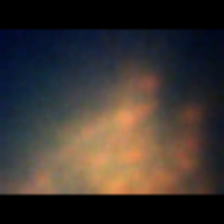
Taxon: Unknown_full_image
Group: Unknown